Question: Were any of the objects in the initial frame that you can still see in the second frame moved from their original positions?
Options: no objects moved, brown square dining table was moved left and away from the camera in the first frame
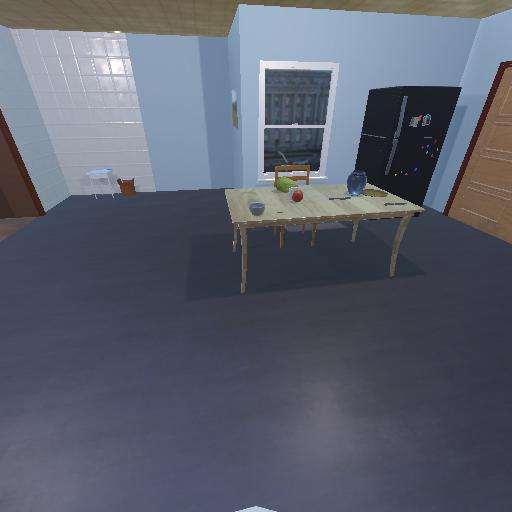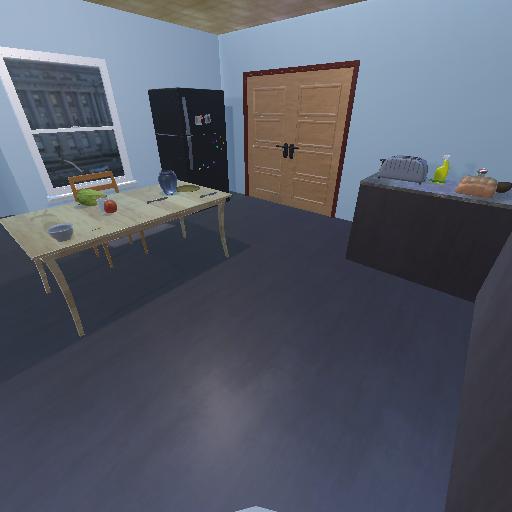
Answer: no objects moved